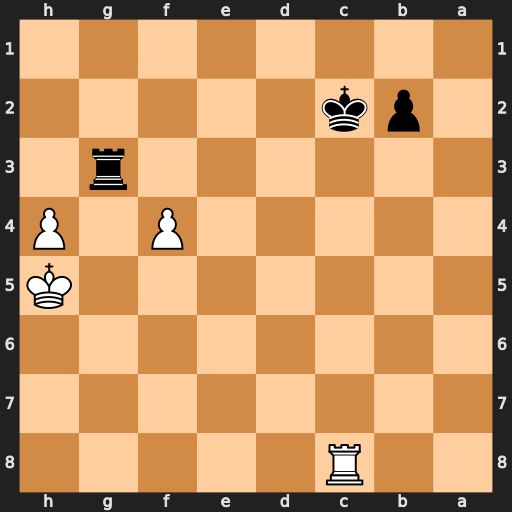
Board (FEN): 2R5/8/8/7K/5P1P/6r1/1pk5/8
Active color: b
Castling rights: -
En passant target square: -
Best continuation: Rc3 Rb8 Rb3 Rxb3 Kxb3